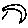
Label: moon